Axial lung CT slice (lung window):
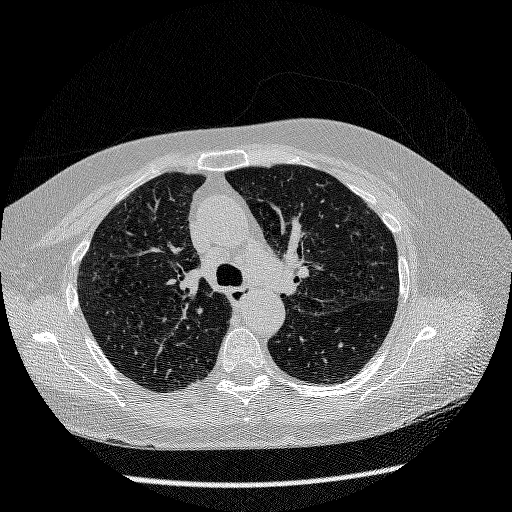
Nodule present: no